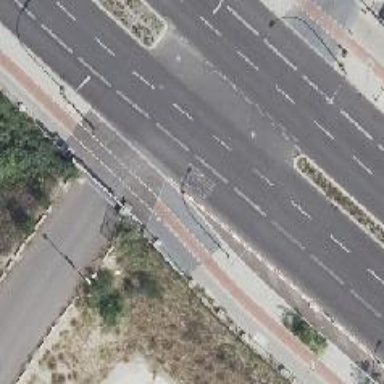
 there is bus lane for parking. The sidewalk on the right has surface of asphalt and paving stones."